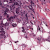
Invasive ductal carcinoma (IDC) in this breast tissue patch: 1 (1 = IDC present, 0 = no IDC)